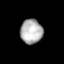
Tissue: lung
Cell type: Epithelial cells
Senescence score: 0.2128
Nuclear area (px): 535
Mean DAPI intensity: 176.305